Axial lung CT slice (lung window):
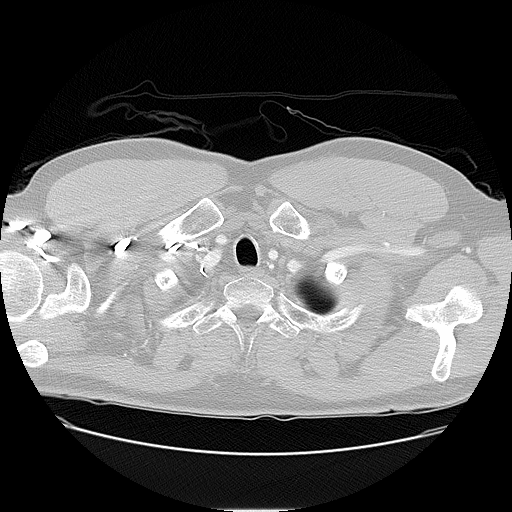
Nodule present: no